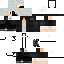
A male human skin with dark skin, wearing brown bald dressed in a blue hoodie and black pants, featuring a closed mouth.